Question: I am running into a weird problem. When I deploy my code, everything works. I can add orders to my system. However, after some orders has been made, I start to get the famous error:
'''
The operation failed: The relationship could not be changed because one or more of the foreign-key properties is non-nullable. When a change is made to a relationship, the related foreign-key property is set to a null value. If the foreign-key does not support null values, a new relationship must be defined, the foreign-key property must be assigned another non-null value, or the unrelated object must be deleted.
'''
Now, I have read a lot about that error, but it doesn't help my case. I have a very simple database without any foreign keys:

My code looks like the following:
'''
public NewOrder Create(NewOrder order)
{
var o = new WebshopOrder();
o.AdvertId = order.AdvertId;
o.DateCreated = DateTime.Now;
o.IsActivated = order.OrderState > OrderState.Created;
o.ProductId = order.Product.Id;
o.UserId = order.UserId.ToString();
Db.WebshopOrder.Add(o);
Db.SaveChanges();
return new NewOrder() { WebshopOrderId = o.Id};
}
'''
Which in turn, then fails when I say Db.SaveChanges().
Any idea what on earth could be wrong here?
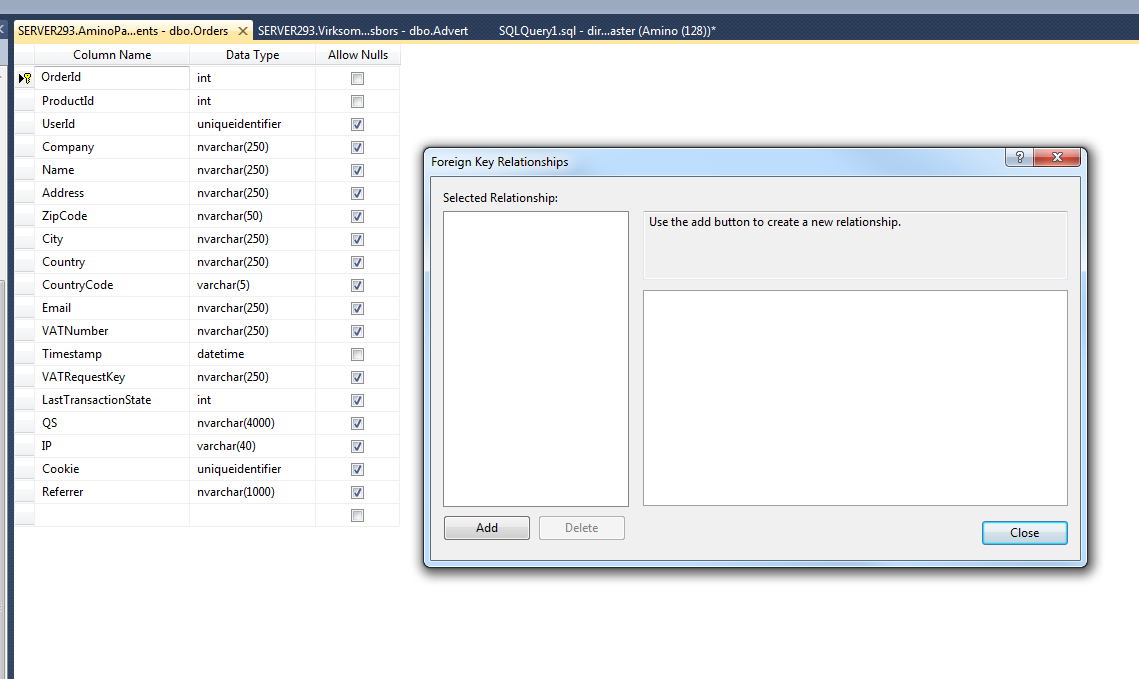
Answer: I see three possibilities at the moment:
1. ProductId is being sent to the DB as NULL
2. OrderId is being sent to the DB as NULL
3. Timestamp is being sent to the DB as NULL
I think it is complaining about one of those three columns that are the only ones that do NOT allow NULL. I think ProductId has the greatest chance of being the culprit, where your code is being called sometimes with a value there, and others times it is receiving a NULL product.
This may, or may not be the issue, but your code has:
'''
order.Product.Id
'''
Did you want to use this instead?
'''
order.ProductId
'''
That error message would be improved if it were split into two or more errors with each being more specific.